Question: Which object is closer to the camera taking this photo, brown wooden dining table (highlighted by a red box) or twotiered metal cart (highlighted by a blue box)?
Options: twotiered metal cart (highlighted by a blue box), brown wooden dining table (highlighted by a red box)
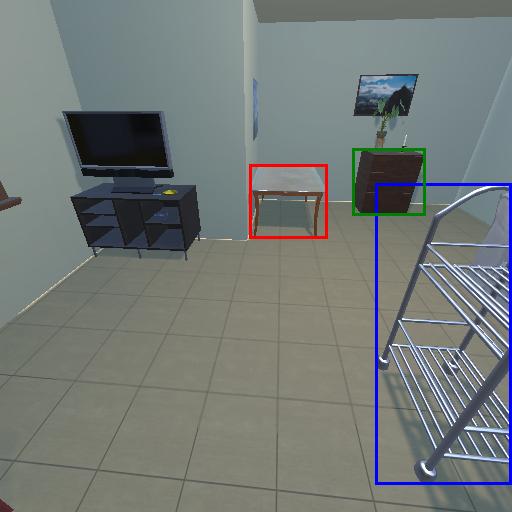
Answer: twotiered metal cart (highlighted by a blue box)